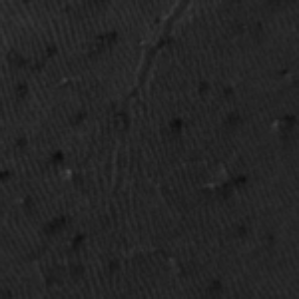
Label: frost